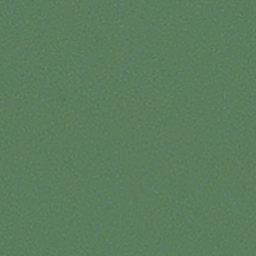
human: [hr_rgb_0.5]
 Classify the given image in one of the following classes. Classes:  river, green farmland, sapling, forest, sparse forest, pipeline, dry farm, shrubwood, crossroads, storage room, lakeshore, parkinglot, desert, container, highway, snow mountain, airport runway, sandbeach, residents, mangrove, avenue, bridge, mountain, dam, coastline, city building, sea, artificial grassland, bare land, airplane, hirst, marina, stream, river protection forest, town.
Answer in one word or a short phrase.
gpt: sea